Question: I seem to be having some major issues with 'JLayeredPane'. I have a 'BorderLayout()' pane, and I'd like for the West-side element to contain a few JLayeredPane's on top of each other, so I can switch between them to show the right information.
The west pane should be 200 pixels wide and should be as long as the total window is. In my sample code I have added two layers to the 'JLayeredPanel', but they don't show up. They should be in the west pane.
Here is my code:
'''
import java.awt.BorderLayout;
import java.awt.Color;
import java.awt.Dimension;
import javax.swing.JFrame;
import javax.swing.JLabel;
import javax.swing.JLayeredPane;
import javax.swing.JPanel;
public class Main {
private static JFrame mainFrame = new JFrame();
private static JPanel mainPane = new JPanel();
public Main(){}
public static void initGui(){
JLayeredPane westPanel = new JLayeredPane();
westPanel.setPreferredSize(new Dimension(200,0));
westPanel.setBackground(Color.blue);
JPanel layerOne = new JPanel();
layerOne.add(new JLabel("This is layer 1"));
westPanel.add(layerOne, new Integer(0), 0);
JPanel layerTwo = new JPanel();
layerTwo.add(new JLabel("This si layer 2"));
westPanel.add(layerTwo, new Integer(1), 0);
JPanel centerPanel = new JPanel();
centerPanel.setBackground(Color.yellow);
JPanel eastPanel = new JPanel();
eastPanel.setPreferredSize(new Dimension(200,0));
eastPanel.setBackground(Color.red);
mainPane = new JPanel(new BorderLayout());
mainPane.add(westPanel, BorderLayout.WEST);
mainPane.add(centerPanel, BorderLayout.CENTER);
mainPane.add(eastPanel, BorderLayout.EAST);
mainFrame = new JFrame("Learning to use JLayeredPane");
mainFrame.setDefaultCloseOperation(JFrame.EXIT_ON_CLOSE);
mainFrame.setBounds(200, 200, 800, 500);
mainFrame.setContentPane(mainPane);
mainFrame.setVisible(true);
}
public static void main(String[] args) {
initGui();
}
}
'''
What this results in:

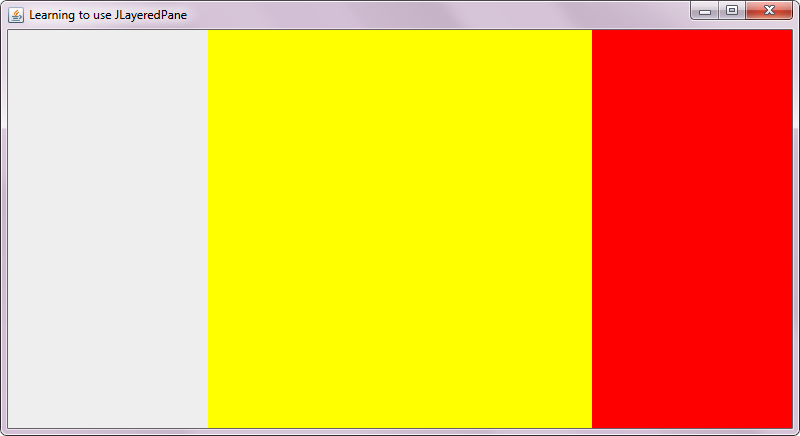
Answer: JLayeredPane uses a null layout and so you are responsible for stating the size and location of all components added to it. If not they will default to a location of [0, 0] a size of [0, 0].